Question: I would like to plot the means of a dataset on a ggtern plot.
I found triangle.plot from ade4 library but I would like to do the same using ggtern (it will be easier to modify all the settings). I saw geom_crosshair_tern() but was not able to adapt it.
'''
library(ade4)
data(euro123)
tot <- rbind.data.frame(euro123$in78, euro123$in86, euro123$in97)
row.names(tot) <- paste(row.names(euro123$in78), rep(c(1, 2, 3), rep(12, 3)), sep = "")
triangle.plot(tot, addmean=TRUE,show.position = FALSE)
'''

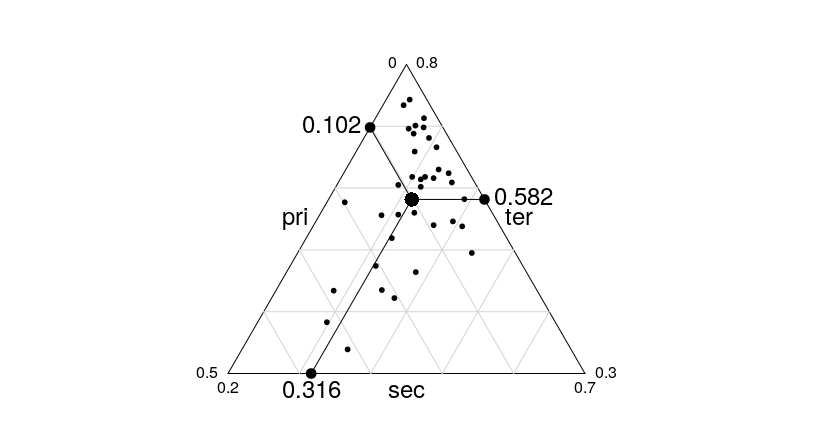
Answer: Here is something to get you started:
'''
library(ggtern)
library(plyr)
df.tot = tot
df.mu = as.data.frame(t(colMeans(tot)))
ggtern(data=df.tot,aes(pri,ter,sec)) +
geom_point() +
geom_crosshair_tern(data=df.mu) +
geom_point(data=df.mu,color='red') +
geom_label(data=100*df.mu,
aes(
y = ter - 5,
label=sprintf("P=%.1f, S=%.1f, T=%.1f",pri,sec,ter)
),
size=3,
color='red'
) +
theme_bw() +
theme_showarrows() +
limit_tern(0.8,0.5,0.7) +
labs(
x = 'Pri',xarrow='Primary',
y = 'Ter',yarrow='Tertiary',
z = 'Sec',zarrow='Secondary'
)
'''
<URL>